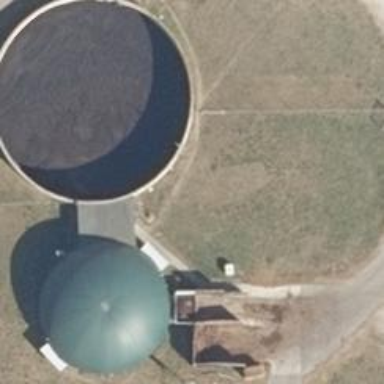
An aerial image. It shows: Silo building.